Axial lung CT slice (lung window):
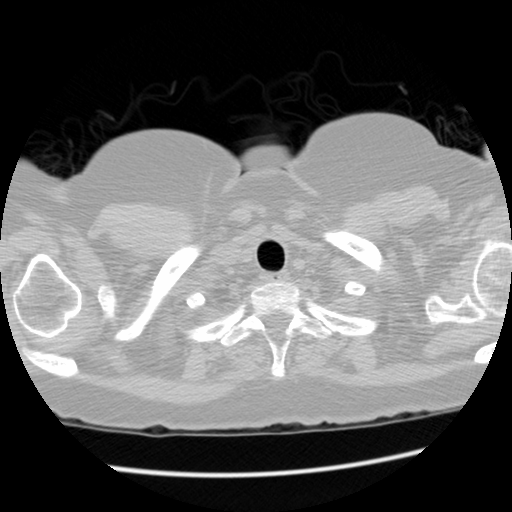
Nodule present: no